Question: So the user is prompted for a filename and the file is saved to external storage. Once this is complete I call another method for saving to Dropbox. This creates another dialog; a simple "Yes/No" where the user can accept or decline saving to Dropbox.
When the file has saved to external storage the Dropbox dialog shows but the whole screen is greyed out, like it has lost focus. Tapping on the screen brings it back to normal and all the functionality is ok but it is annoying. Code and screenshot below.
'''
private void saveToSD(){
//Build dialog etc
builder.setPositiveButton("OK", new DialogInterface.OnClickListener() {
@Override
public void onClick(DialogInterface dialog, int which) {
// Save file to phone and then...
saveToDropbox();
}
});
builder.setNegativeButton("Cancel", new DialogInterface.OnClickListener() {
@Override
public void onClick(DialogInterface dialog, int which) {
dialog.cancel();
}
});
builder.show();
}
'''
And the 'saveToDropbox();' method...
'''
private void saveToDropbox(){
AlertDialog.Builder builder = new AlertDialog.Builder(this);
if (mDbxAcctMgr.hasLinkedAccount()){
new AlertDialog.Builder(this)
.setIcon(android.R.drawable.ic_dialog_alert)
.setTitle("Upload to Dropbox")
.setMessage("Do you want to upload the file to Dropbox?")
.setPositiveButton("Yes", new DialogInterface.OnClickListener()
{
@Override
public void onClick(DialogInterface dialog, int which) {
Toast.makeText(getApplicationContext(), "This is when we would save to Dbx", Toast.LENGTH_LONG).show();
}
})
.setNegativeButton("No", null)
.show();
builder.show();
}else{
Toast.makeText(getApplicationContext(), "Not linked to Dropbox", Toast.LENGTH_LONG).show();
}
}
'''

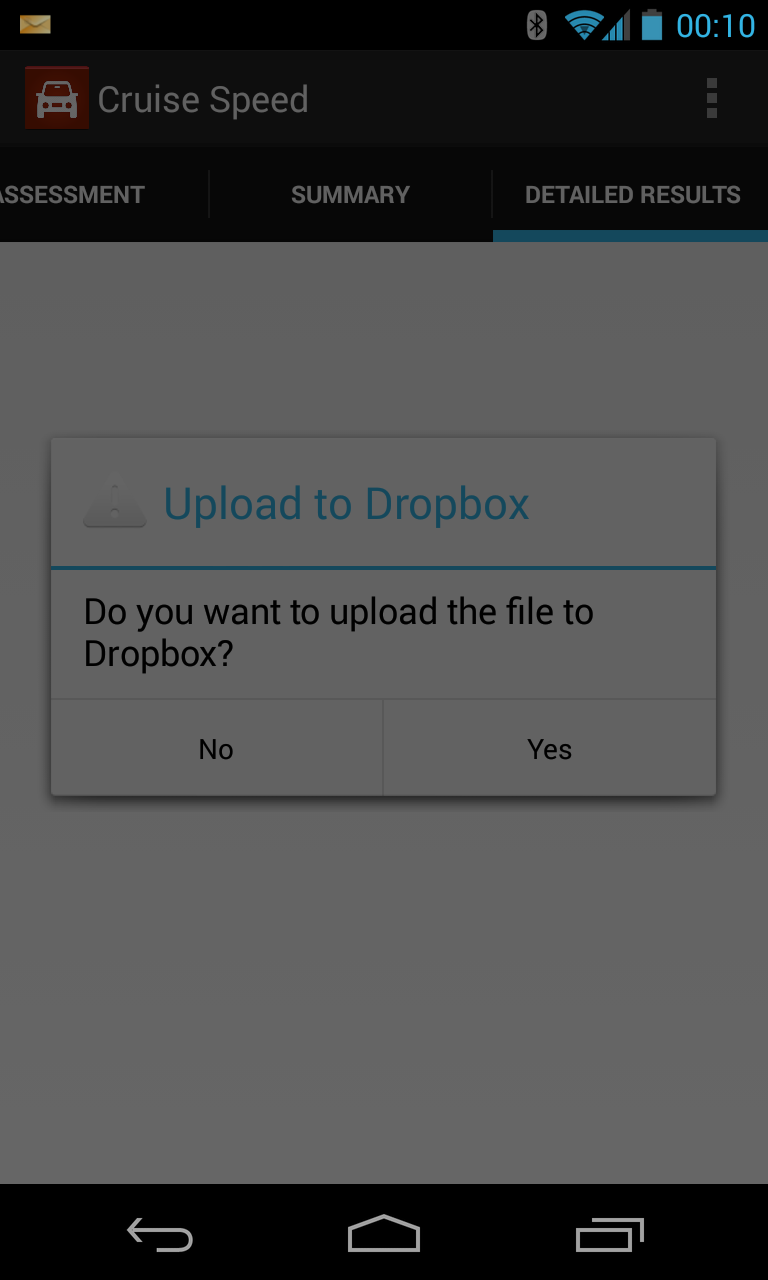
Answer: You're calling 'show' for an 'empty' 'dialog' after calling 'show' for the 'real' dialog. Try removing lines.-
'''
AlertDialog.Builder builder = new AlertDialog.Builder(this);
'''
and
'''
builder.show();
'''